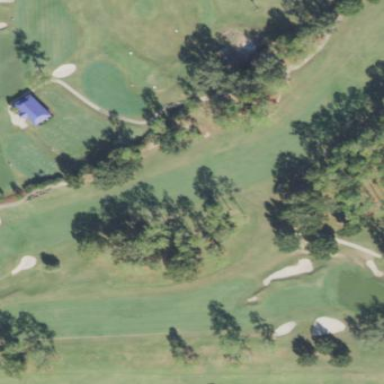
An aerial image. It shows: Grassy area designated as golf fairway.